Interaction volume radius: 5 \u00c5
Interaction volume height: 10 \u00c5
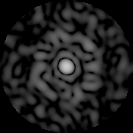
Disorder parameter: 0.8121